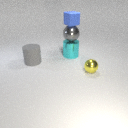
small blue rubber cube above large cyan metal cylinder